Question: MainActivity:
'
'''
public class MainActivity extends Activity implements LoaderCallbacks<Cursor>{
private LinearLayout mainLayout;
private ListView mainList;
private DataBaseHelper dh = null;
// private MyBaseAdapter myBaseAdapter;
@Override
protected void onCreate(Bundle savedInstanceState) {
super.onCreate(savedInstanceState);
setContentView(R.layout.activity_main);
DBOpen();
findView();
getLoaderManager().initLoader(1, null, this);
}
@Override
public boolean onCreateOptionsMenu(Menu menu) {
// Inflate the menu; this adds items to the action bar if it is present.
getMenuInflater().inflate(R.menu.main, menu);
return true;
}
@Override
public boolean onOptionsItemSelected(MenuItem item) {
// Handle action bar item clicks here. The action bar will
// automatically handle clicks on the Home/Up button, so long
// as you specify a parent activity in AndroidManifest.xml.
int id = item.getItemId();
if (id == R.id.action_settings) {
return true;
}
switch (item.getItemId()) {
case R.id.action_settings:
return true;
}
return super.onOptionsItemSelected(item);
}
private void findView() {
mainLayout = (LinearLayout) findViewById(R.id.MainLayout);
mainList = (ListView)findViewById(R.id.mainList);
}
private void DBOpen() {
dh = new DataBaseHelper(this);
}
@Override
public Loader<Cursor> onCreateLoader(int id, Bundle args) {
// TODO Auto-generated method stub
return new MyCursorLoader(getApplication());
}
@Override
public void onLoadFinished(Loader<Cursor> loader, Cursor data) {
// TODO Auto-generated method stub
// myBaseAdapter = new MyBaseAdapter(this,data);
// mainList.setAdapter(myBaseAdapter);
}
@Override
public void onLoaderReset(Loader<Cursor> loader) {
// TODO Auto-generated method stub
}
}
'''
'
MyCursorLoader:
'
'''
public class MyCursorLoader extends CursorLoader {
private DataBaseHelper dh = null;
private SQLiteDatabase db;
private Context context;
private String columns[], tableName;
public MyCursorLoader(Context context) {
super(context);
this.context = context;
// TODO Auto-generated constructor stub
}
public Cursor loadInBackGround() {
dh = new DataBaseHelper(context);
db = dh.getReadableDatabase();
tableName = dh.getTableName();
int i = dh.getCount();
columns = new String[i];
for (int j = 0; j < i; j++) {
columns[j] = dh.getColumns(j);
}
Cursor cursor = db.query(tableName, columns, null, null, null, null,
null);
return cursor;
}
}
'''
'
DataBaseHelper:
'
'''
public class DataBaseHelper extends SQLiteOpenHelper {
private final static int dbVersion = 1;
private final static String dbName = "PhotoerDataBase";
private final static String tableName = "AlbumTable";
private String tableColumns[] = { "_id", "Title", "Content", "Date",
"Location", "Cover" };
public DataBaseHelper(Context context) {
super(context, dbName, null, dbVersion);
// TODO Auto-generated constructor stub
}
@Override
public void onCreate(SQLiteDatabase db) {
// TODO Auto-generated method stub
final String sqlCommand = "CREATE TABLE IF NOT EXISTS " + tableName
+ "( _id INTEGER PRIMARY KEY AUTOINCREMENT, " + tableColumns[1]
+ " TEXT, " + tableColumns[2] + " TEXT, " + tableColumns[3]
+ " TEXT, " + tableColumns[4] + " TEXT, " + tableColumns[5] + " TEXT);";
db.execSQL(sqlCommand);
}
@Override
public void onUpgrade(SQLiteDatabase db, int oldVersion, int newVersion) {
// TODO Auto-generated method stub
final String sqlCommand = "DROP TABLE IF EXISTS " + tableName;
db.execSQL(sqlCommand);
onCreate(db);
}
public int getCount() {
return tableColumns.length;// return 5
}
public String getColumns(int index) {
return tableColumns[index];
}
public String getTableName() {
return tableName;
}
}
'''
'
LogCat:

'''
09-13 06:50:08.261: E/AndroidRuntime(11105): FATAL EXCEPTION: AsyncTask #1
09-13 06:50:08.261: E/AndroidRuntime(11105): java.lang.RuntimeException: An error occured while executing doInBackground()
09-13 06:50:08.261: E/AndroidRuntime(11105): at android.os.AsyncTask$3.done(AsyncTask.java:299)
09-13 06:50:08.261: E/AndroidRuntime(11105): at java.util.concurrent.FutureTask$Sync.innerSetException(FutureTask.java:273)
09-13 06:50:08.261: E/AndroidRuntime(11105): at java.util.concurrent.FutureTask.setException(FutureTask.java:124)
09-13 06:50:08.261: E/AndroidRuntime(11105): at java.util.concurrent.FutureTask$Sync.innerRun(FutureTask.java:307)
09-13 06:50:08.261: E/AndroidRuntime(11105): at java.util.concurrent.FutureTask.run(FutureTask.java:137)
09-13 06:50:08.261: E/AndroidRuntime(11105): at java.util.concurrent.ThreadPoolExecutor.runWorker(ThreadPoolExecutor.java:1076)
09-13 06:50:08.261: E/AndroidRuntime(11105): at java.util.concurrent.ThreadPoolExecutor$Worker.run(ThreadPoolExecutor.java:569)
09-13 06:50:08.261: E/AndroidRuntime(11105): at java.lang.Thread.run(Thread.java:856)
09-13 06:50:08.261: E/AndroidRuntime(11105): Caused by: java.lang.NullPointerException
09-13 06:50:08.261: E/AndroidRuntime(11105): at android.content.ContentResolver.acquireUnstableProvider(ContentResolver.java:1094)
09-13 06:50:08.261: E/AndroidRuntime(11105): at android.content.ContentResolver.query(ContentResolver.java:354)
09-13 06:50:08.261: E/AndroidRuntime(11105): at android.content.CursorLoader.loadInBackground(CursorLoader.java:65)
09-13 06:50:08.261: E/AndroidRuntime(11105): at android.content.CursorLoader.loadInBackground(CursorLoader.java:43)
09-13 06:50:08.261: E/AndroidRuntime(11105): at android.content.AsyncTaskLoader.onLoadInBackground(AsyncTaskLoader.java:301)
09-13 06:50:08.261: E/AndroidRuntime(11105): at android.content.AsyncTaskLoader$LoadTask.doInBackground(AsyncTaskLoader.java:68)
09-13 06:50:08.261: E/AndroidRuntime(11105): at android.content.AsyncTaskLoader$LoadTask.doInBackground(AsyncTaskLoader.java:56)
09-13 06:50:08.261: E/AndroidRuntime(11105): at android.os.AsyncTask$2.call(AsyncTask.java:287)
09-13 06:50:08.261: E/AndroidRuntime(11105): at java.util.concurrent.FutureTask$Sync.innerRun(FutureTask.java:305)
09-13 06:50:08.261: E/AndroidRuntime(11105): ... 4 more
'''
1. I use CursorLoader to get data from my database, and I put data in listView with BaseAdapter.
Anyone can tell me what's wrong in my code? I have no idea with this problem.
Thanks for your help.
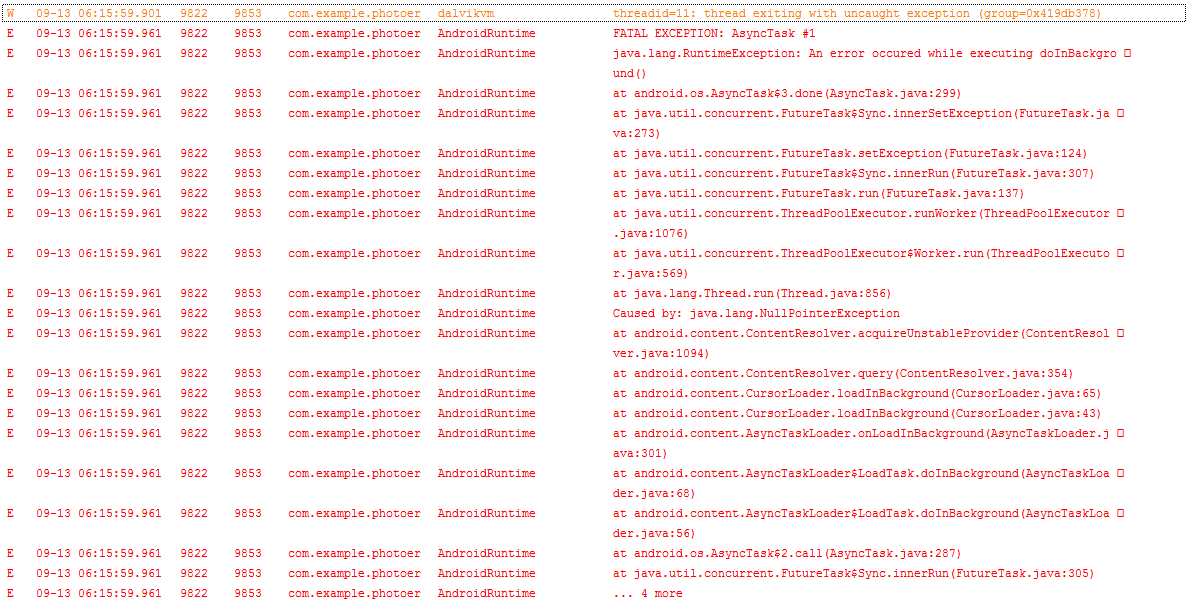
Answer: In 'MyCursorLoader' edit 'doInBackGround' to 'doInBackground'